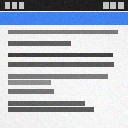
Screen state: on